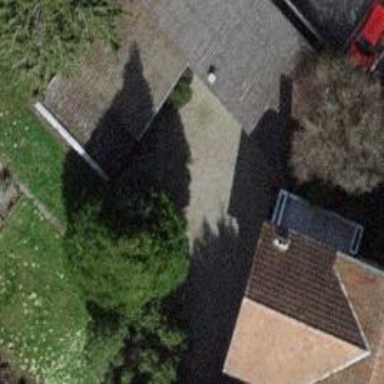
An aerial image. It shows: View of roof of building.